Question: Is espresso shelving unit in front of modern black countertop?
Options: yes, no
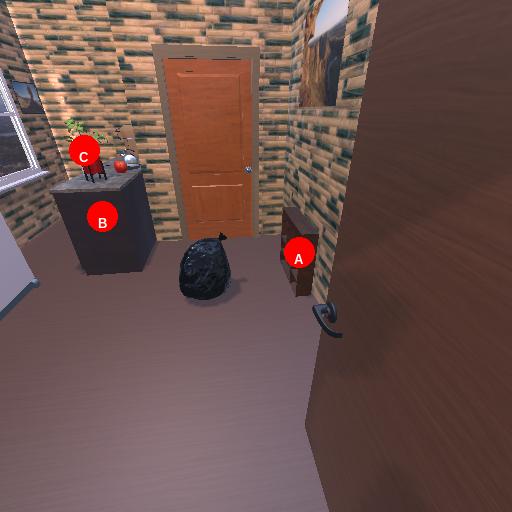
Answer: yes